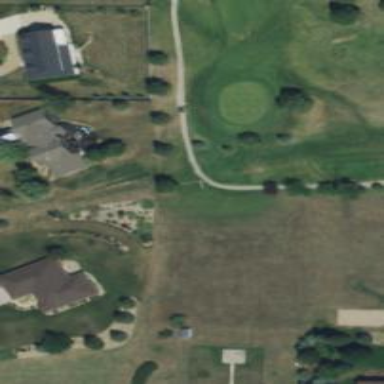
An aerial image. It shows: Service road designated as golf cart path.